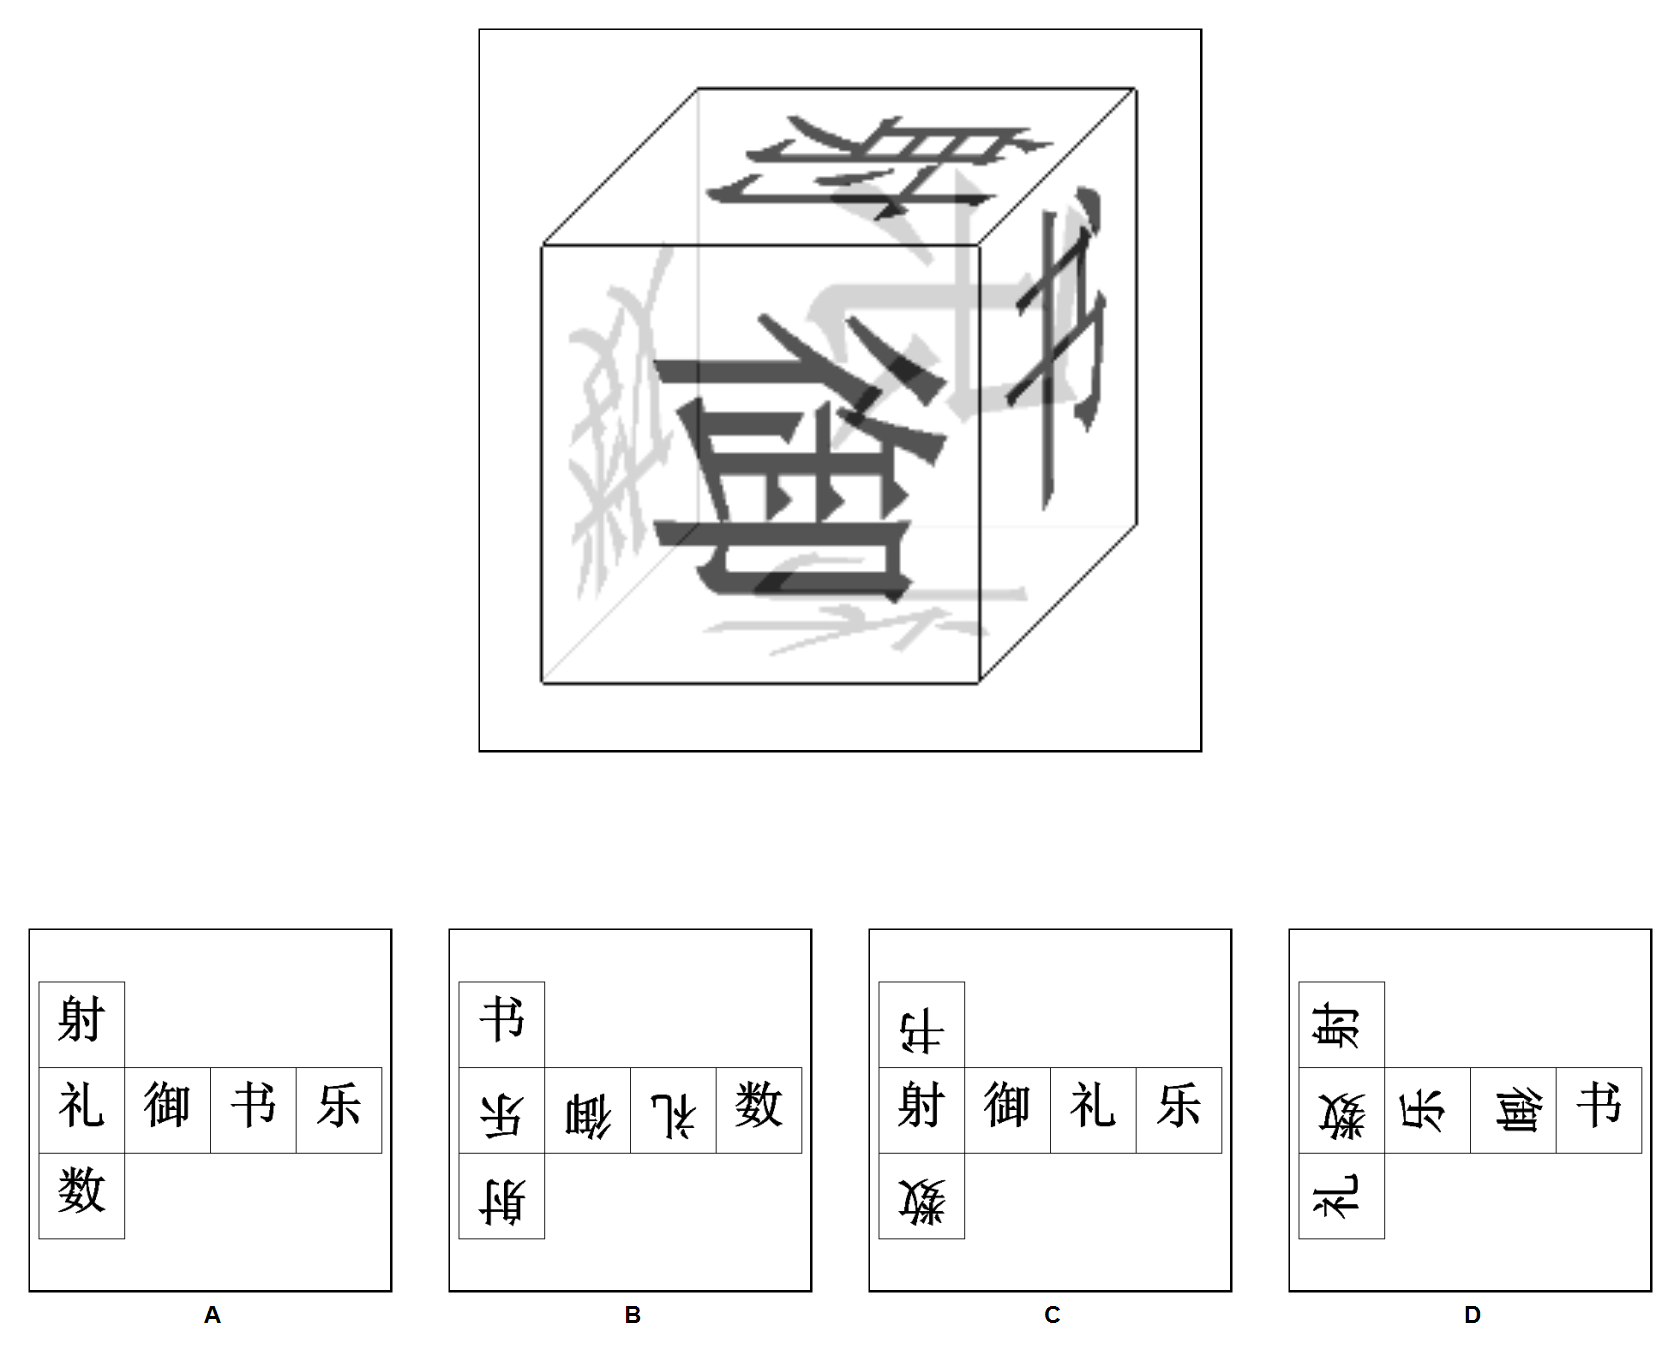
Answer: C